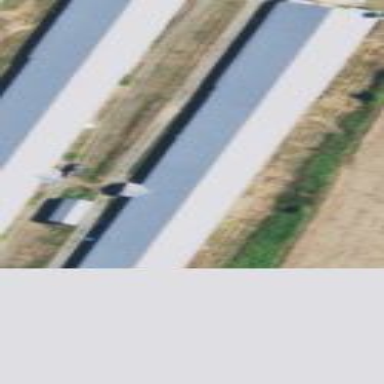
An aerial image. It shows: Farm auxiliary building.